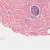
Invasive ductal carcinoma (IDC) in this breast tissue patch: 0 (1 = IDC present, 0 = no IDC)